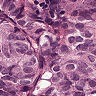
Metastatic tissue present: yes